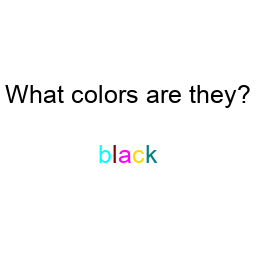
Color: cyan, maroon, magenta, gold, teal
Color name shown: black
Background color: white
Question text color: black